Interaction volume radius: 5 \u00c5
Interaction volume height: 15 \u00c5
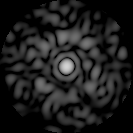
Disorder parameter: 0.7918